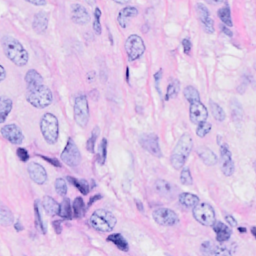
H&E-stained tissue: Breast